Question: I'm new to multithreading and I'm working on parallelizing an area in my application. I've read a number of posts on this site but I'm still confused as to the best way to approach my problem:
[1] In .NET 3.5, is 'ThreadPool' the only way for a program to exploit the multi-cores in the machine ? i.e. Is it possible to spawn threads on different cores using 'new Thread()' ?
[2] My case: I have 'List<Calculation>'that contains around 80 items, currently processed sequentially. So given that I'm using .NET 3.5 and based on what I've read, 'ThreadPool' is probably my best bet for multithreading due to the high number of threads, however:
-
This is how the dependency of the work items looks like (details not important, just wanted to make a point on the complexity of the dependencies):

-
How do I prioritize the main 'Calculations' that have something like 10+ other work items depending on it ? What is the most efficient way of signaling to use ?
Thank you.
Edit: I should mention that 'List<Calculation>' remains fixed. However, computing the 80+ calculations is called x million times. Every time an iterator is updated, Calculate() is invoked on every 'Calculation' in the list.
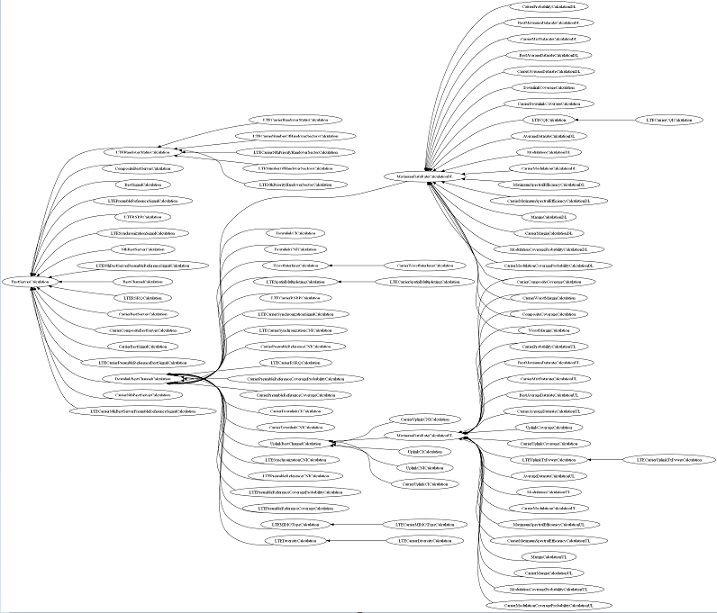
Answer: > [1] In .NET 3.5, is ThreadPool the only way for a program to exploit the multi-cores in the machine ? i.e. Is it possible to spawn threads on different cores using new Thread() ?
It's up to the operating system to decide which core a thread should run on. The OS will per default distribute threads evenly over multiple cores (at least in windows).
'ThreadPool' are using the same kind of threads as the 'Thread' class, as there really are only one kind (but different types of classes and algorithms wrapping them)
> [2] My case: I have Listthat contains around 80 items, currently processed sequentially. So given that I'm using .NET 3.5 and based on what I've read, ThreadPool is probably my best bet for multithreading due to the high number of threads, however:
Using 'ThreadPool.QueueWorkItem' seems to be the easiest way for you to convert your application.
Keep in mind that running 100 different threads doesn't say that your application will be 10 times faster than running 10 threads. It's more likely that 10 threads will run faster sine a lot if background stuff happens when .net and the OS switches between threads.
1. I would convert the List into a Queue
2. When launching your calculations, add 10 (or any number you like) calls to ThreadPool.QueueWorkerItem(MyMethod);
3. In MyMethod, create a loop that continue to dequeue items from your queue until there are no more jobs left.